Interaction volume radius: 5 \u00c5
Interaction volume height: 15 \u00c5
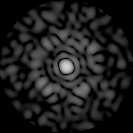
Disorder parameter: 0.8566